Field crop: tomato
Growth stage: 2
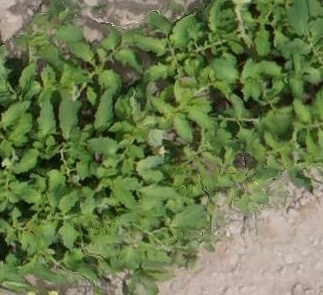
Species: tomato